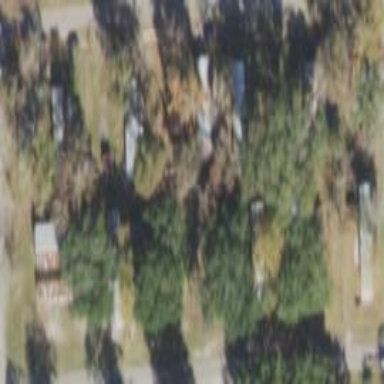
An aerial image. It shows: Residential area known as trailer park.